Interaction volume radius: 5 \u00c5
Interaction volume height: 15 \u00c5
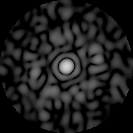
Disorder parameter: 0.822